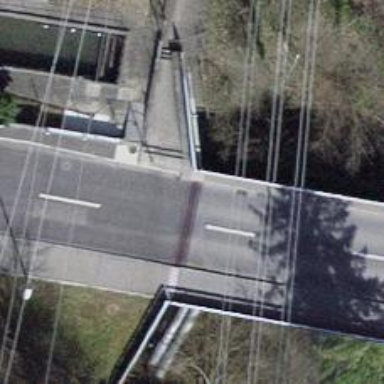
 running over bridge. There is sidewalk on the left side."